Aerial crown-view tile of a tropical tree (Barro Colorado Island, Panama), acquired 20241216:
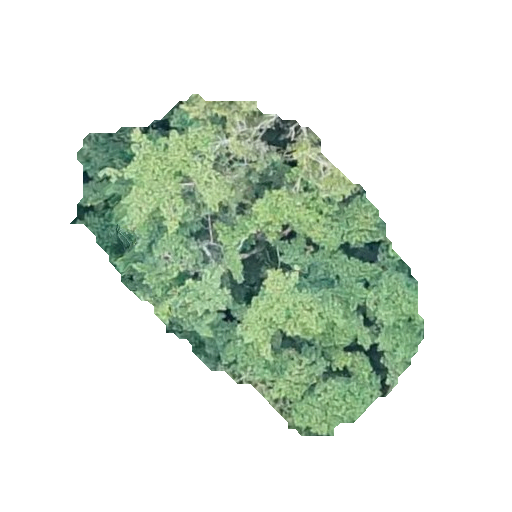
Species: Tabernaemontana arborea
GBIF accepted scientific name: Tabernaemontana arborea
Crown area: 106.332 m²